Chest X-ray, AP view. Patient: 58 years old, sex M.
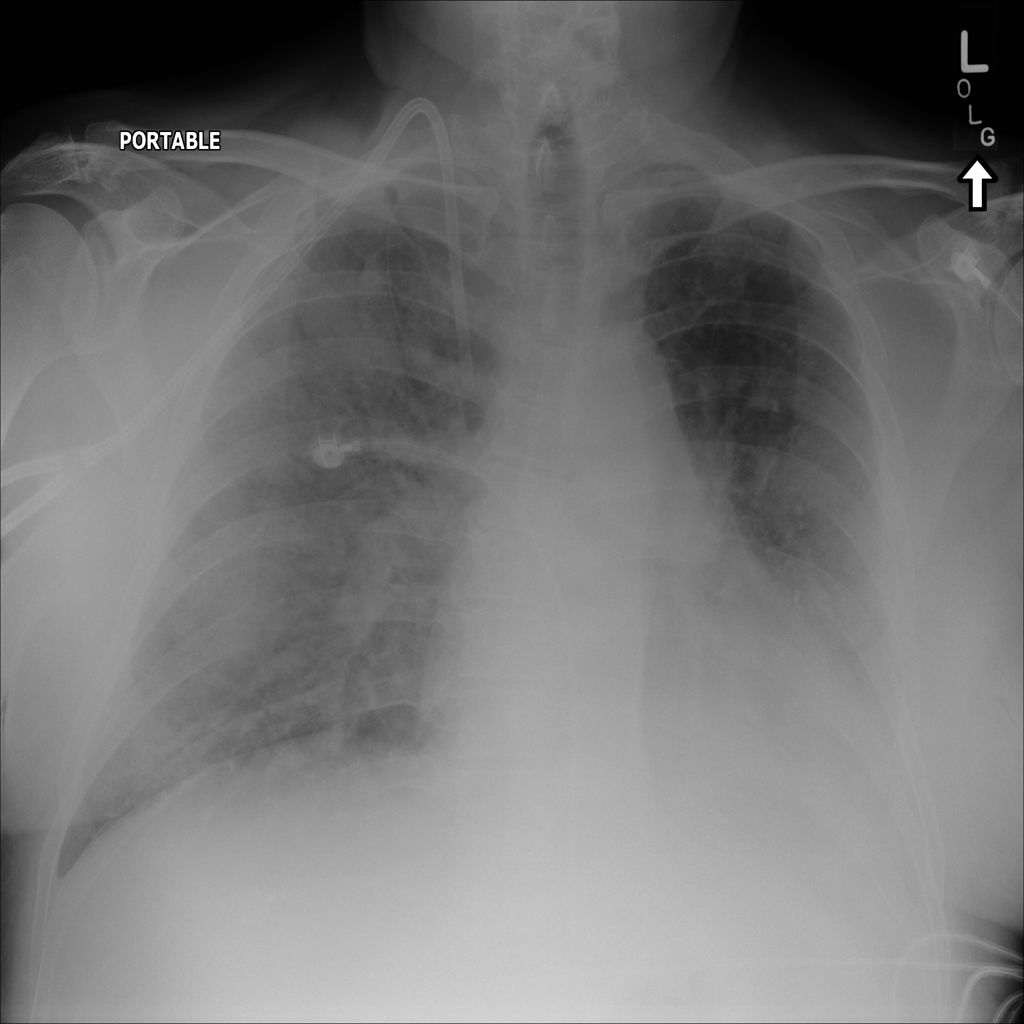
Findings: Effusion